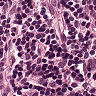
Metastatic tissue present: no